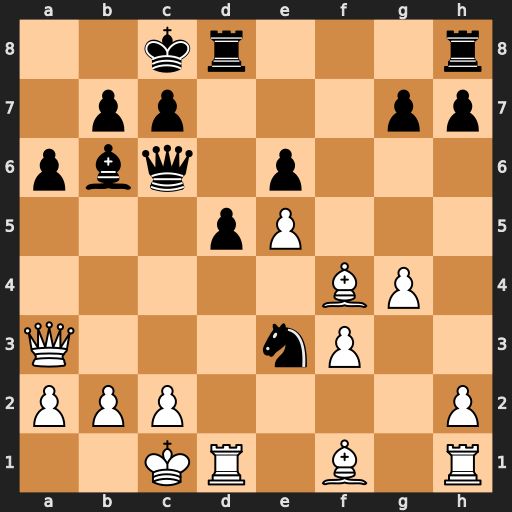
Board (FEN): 2kr3r/1pp3pp/pbq1p3/3pP3/5BP1/Q3nP2/PPP4P/2KR1B1R
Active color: w
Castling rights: -
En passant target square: -
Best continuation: Bxe3 Bxe3+ Qxe3